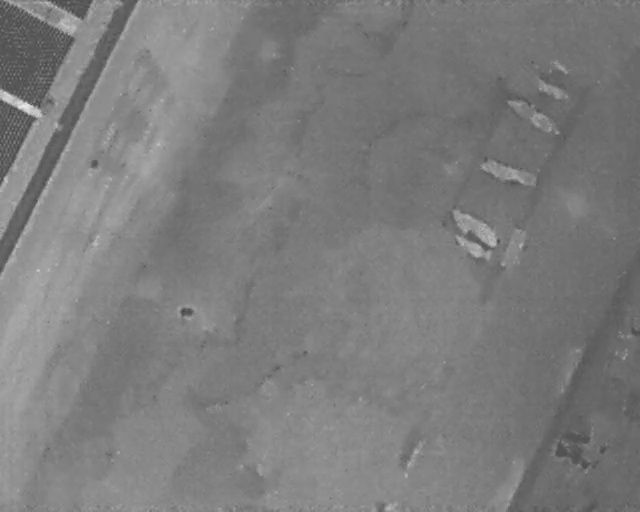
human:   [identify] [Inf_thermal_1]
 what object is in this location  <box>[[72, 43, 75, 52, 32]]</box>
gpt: <ref>1 medium bicycle at the right</ref>